The image folds the raw vibration samples of a bearing signal into a 2-D grayscale square (signal-to-image encoding). Based on the visible evidence, which condition applies: normal, inner_race, outer_race, ball?
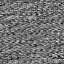
Answer: normal